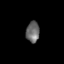
Tissue: skin
Cell type: Epithelial cells
Senescence score: 0.2749
Nuclear area (px): 277
Mean DAPI intensity: 104.52